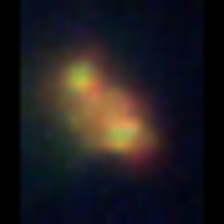
Taxon: Unknown_detritus
Group: Unknown